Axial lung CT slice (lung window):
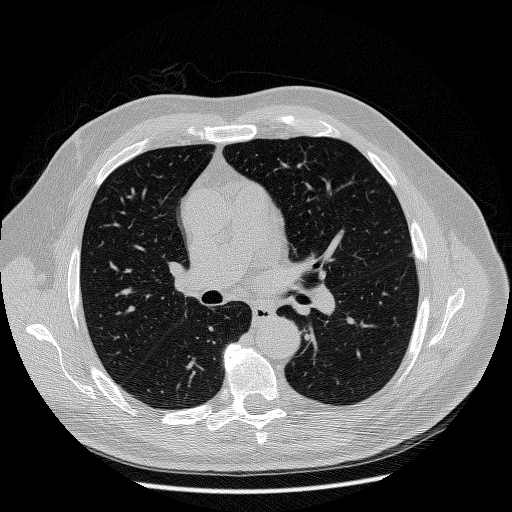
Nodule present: no